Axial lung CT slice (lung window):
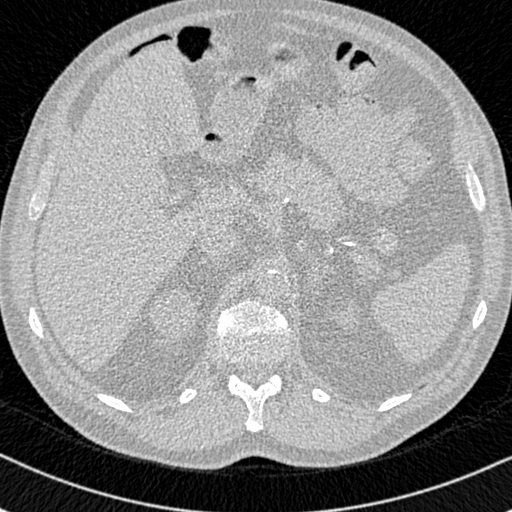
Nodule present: no